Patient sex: M
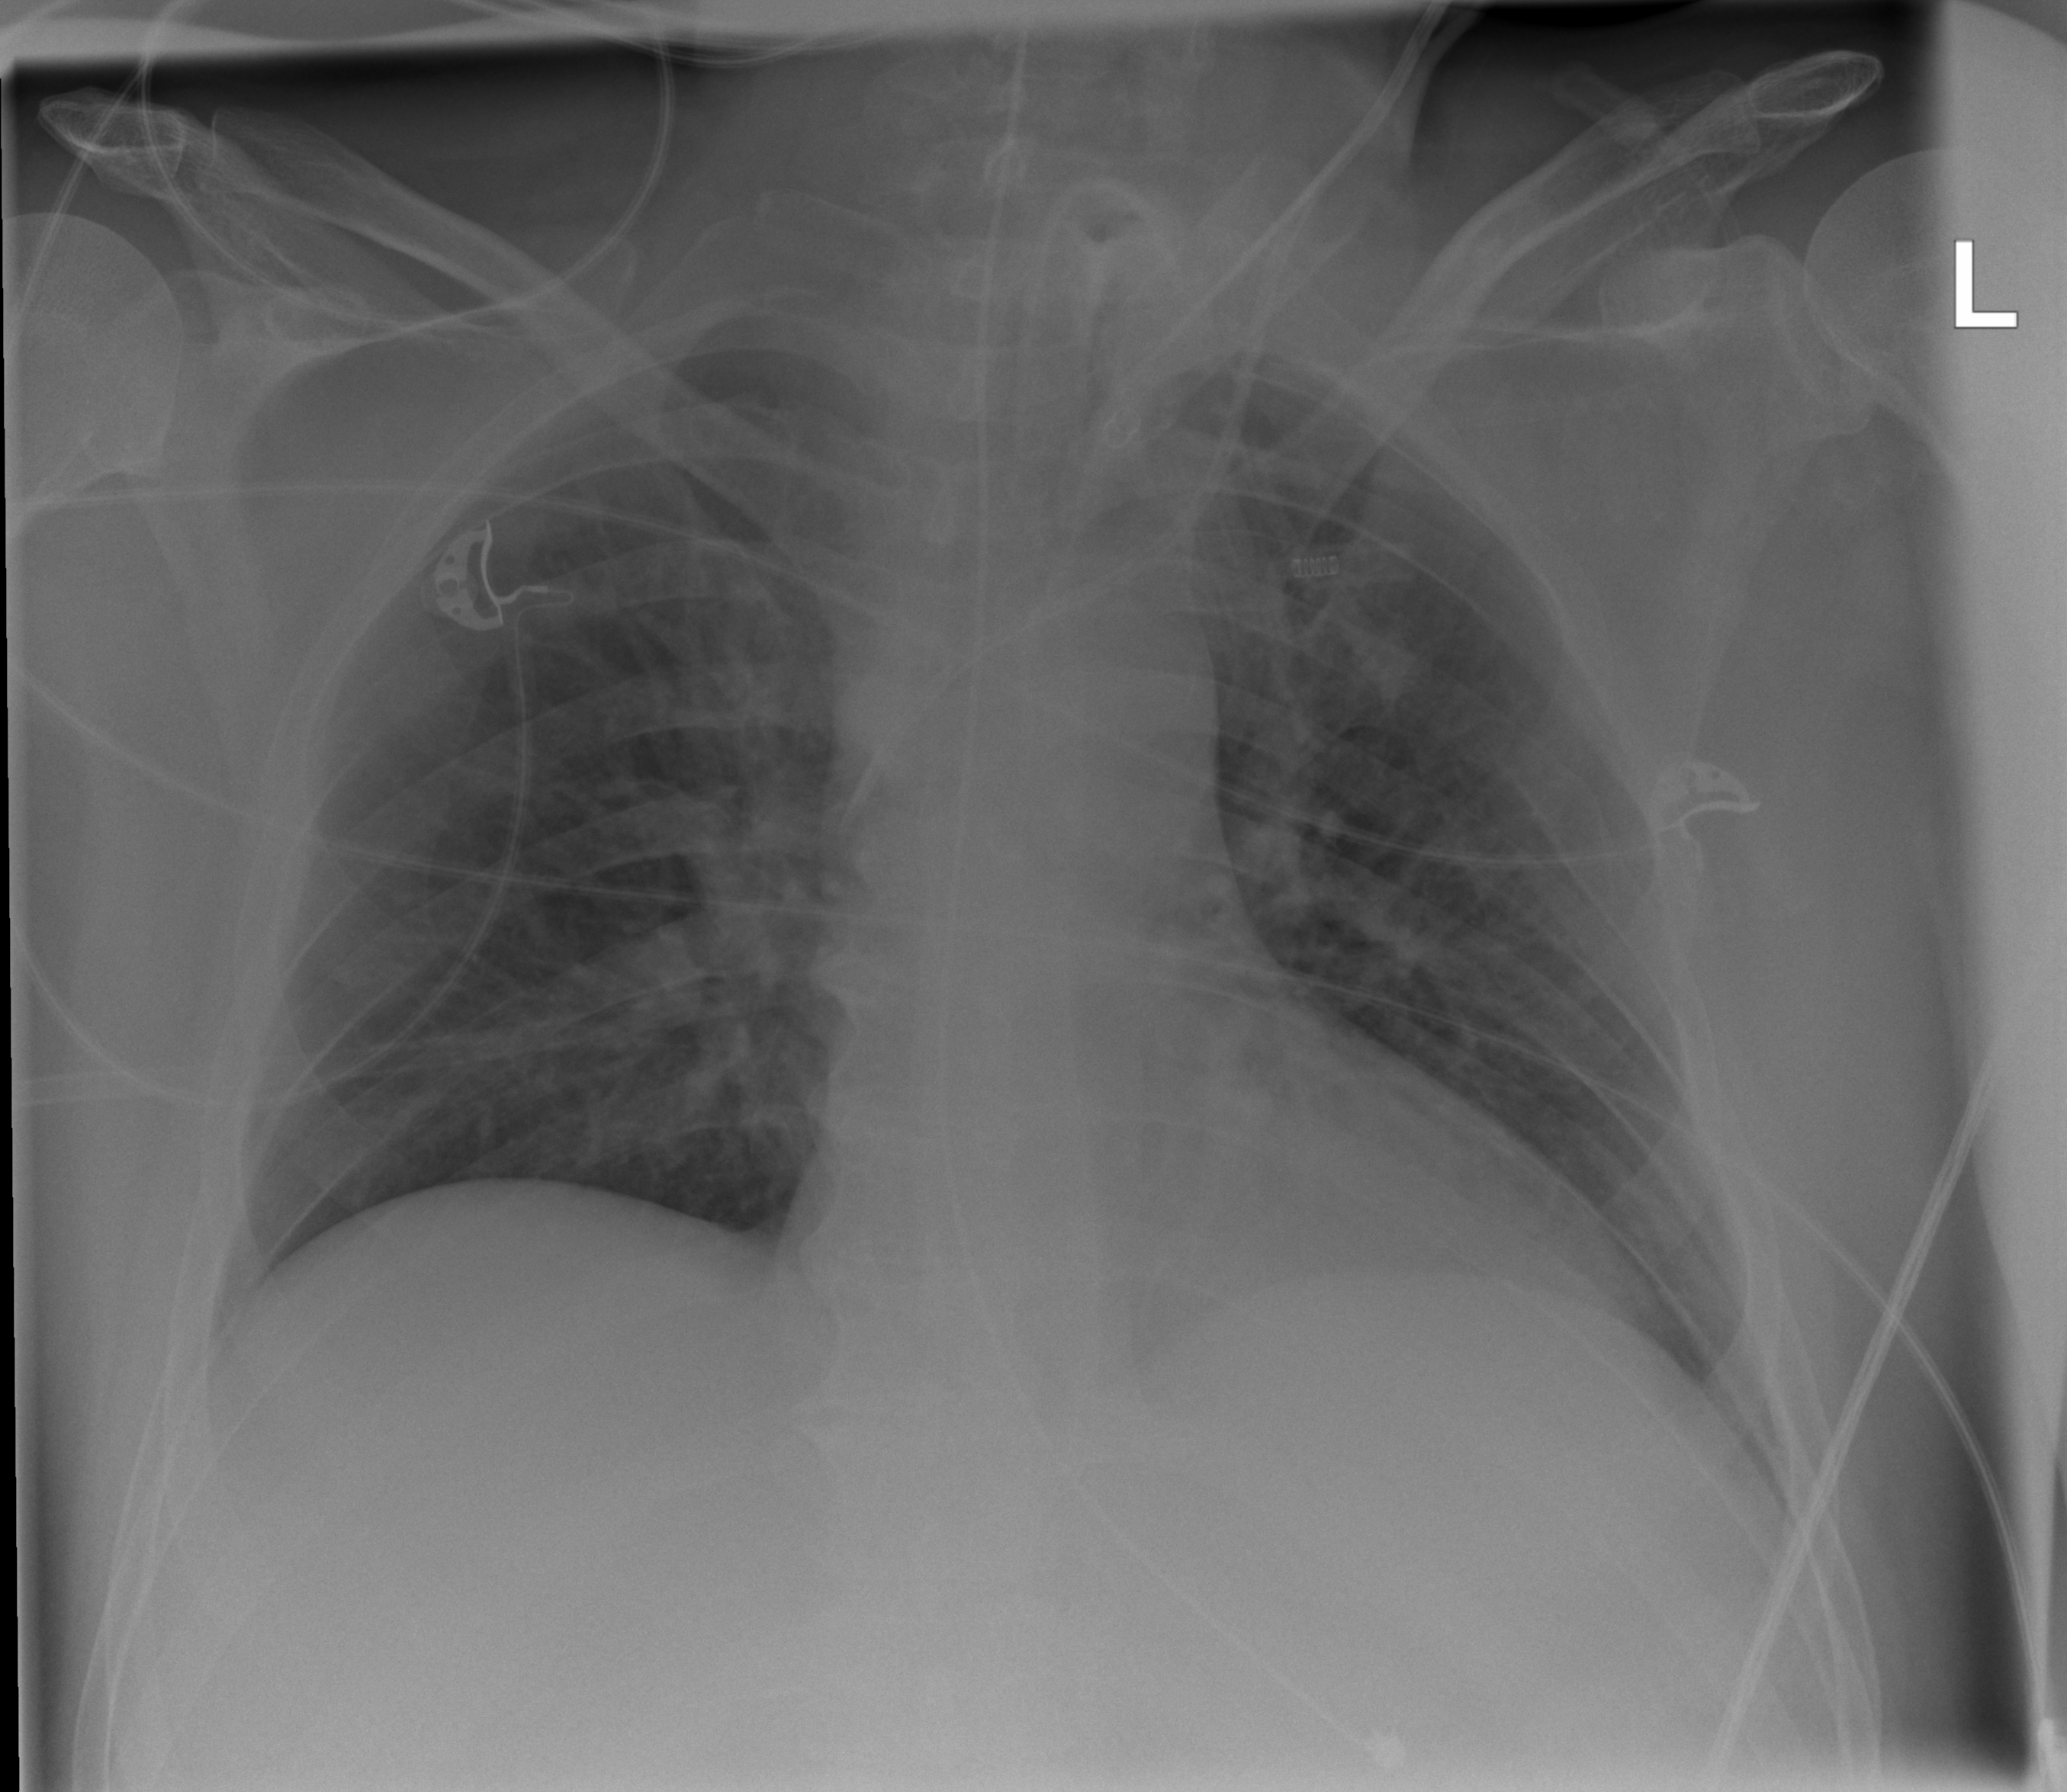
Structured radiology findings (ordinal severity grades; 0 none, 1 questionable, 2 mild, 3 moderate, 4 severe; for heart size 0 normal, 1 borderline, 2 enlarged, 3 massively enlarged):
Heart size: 2
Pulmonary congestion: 1
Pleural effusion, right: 0
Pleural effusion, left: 0
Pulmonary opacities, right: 0
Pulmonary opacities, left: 0
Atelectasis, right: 2
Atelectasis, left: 2